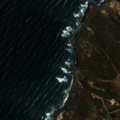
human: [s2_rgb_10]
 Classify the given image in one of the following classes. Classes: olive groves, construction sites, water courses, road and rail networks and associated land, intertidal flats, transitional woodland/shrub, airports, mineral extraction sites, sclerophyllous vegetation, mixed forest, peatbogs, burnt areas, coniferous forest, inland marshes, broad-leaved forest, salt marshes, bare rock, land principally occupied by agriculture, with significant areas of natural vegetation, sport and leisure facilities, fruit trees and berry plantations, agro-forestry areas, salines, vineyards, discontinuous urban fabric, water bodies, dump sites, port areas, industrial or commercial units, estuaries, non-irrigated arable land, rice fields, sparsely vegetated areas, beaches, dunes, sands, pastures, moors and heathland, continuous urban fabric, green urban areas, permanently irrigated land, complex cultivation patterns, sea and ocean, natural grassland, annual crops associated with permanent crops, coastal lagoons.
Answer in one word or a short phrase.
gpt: permanently irrigated land, sclerophyllous vegetation, bare rock, sea and ocean